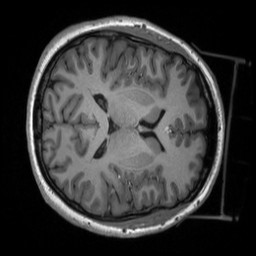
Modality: T1w
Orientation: axial
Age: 36
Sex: female
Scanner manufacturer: siemens
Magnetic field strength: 3 T
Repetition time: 2.53 s
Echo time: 0.00219 s